Platform: macOS
Application: Arc Browser
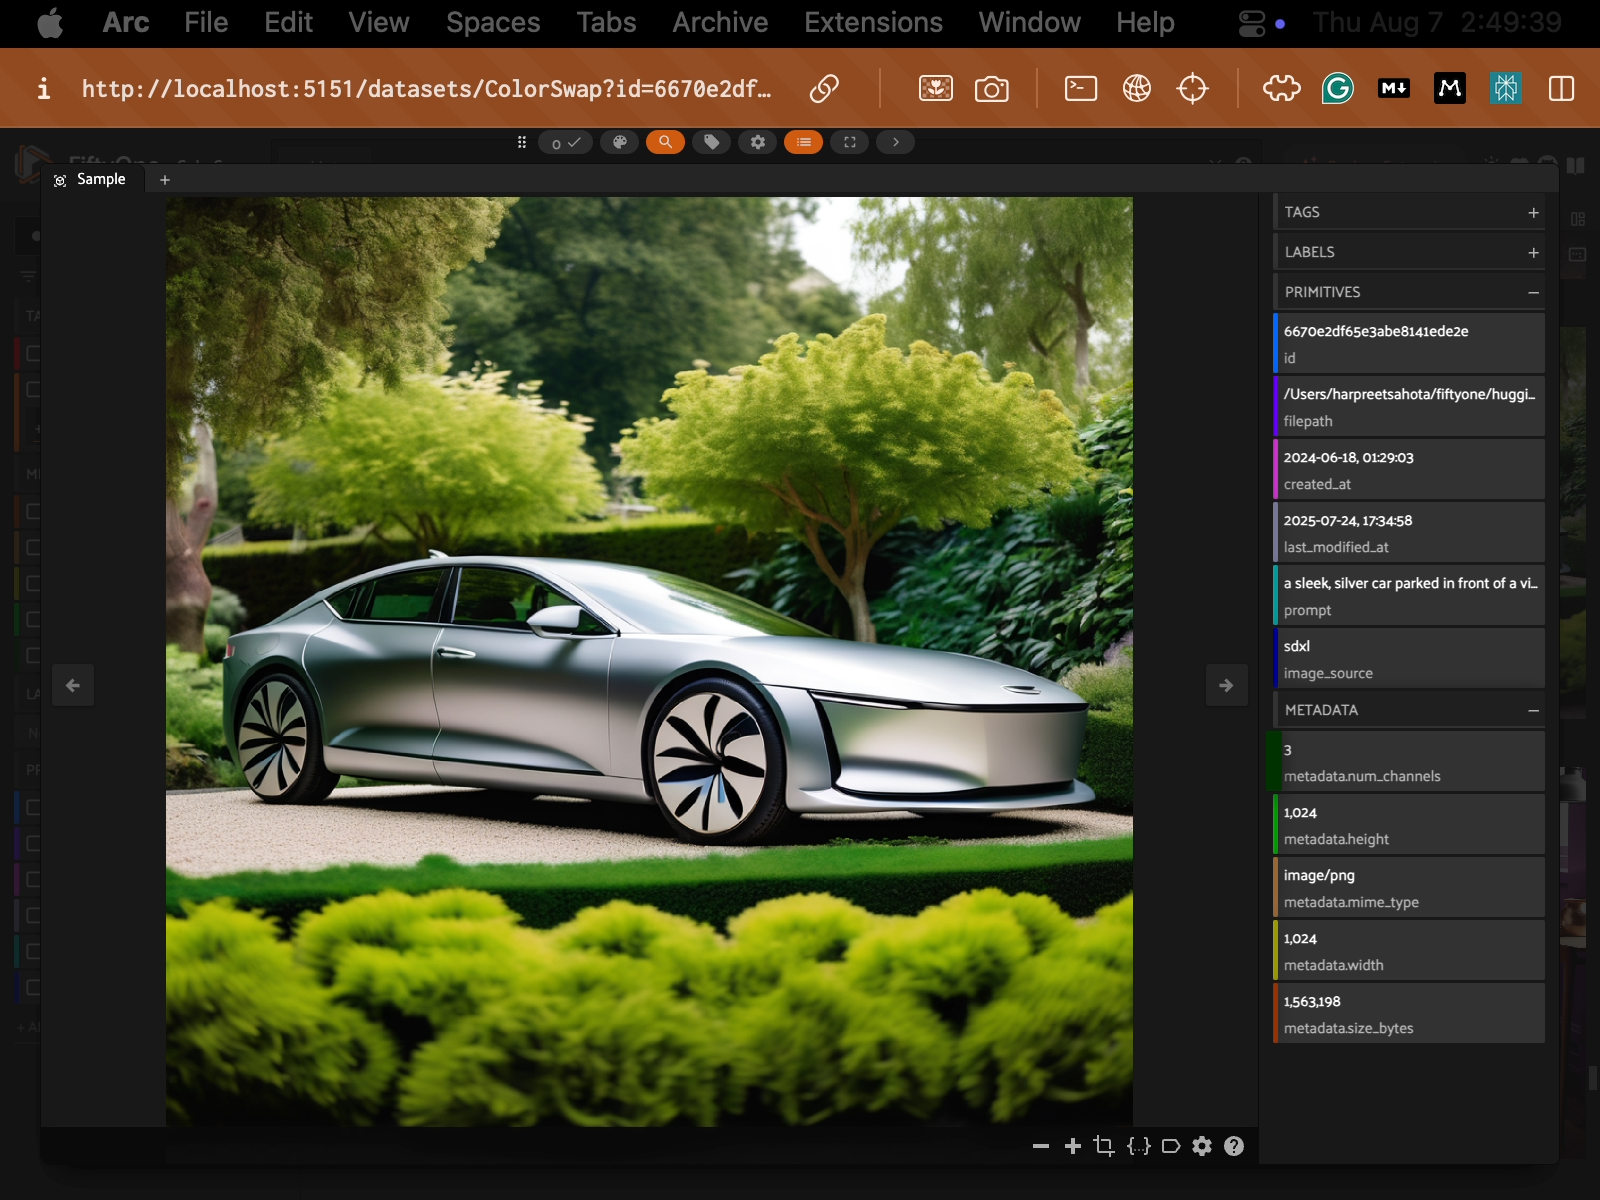
task_description: Locate the metadata group in the sidebar of the sample modal
action_type: hover
element_info: Menu Item
steps_since_start: 1